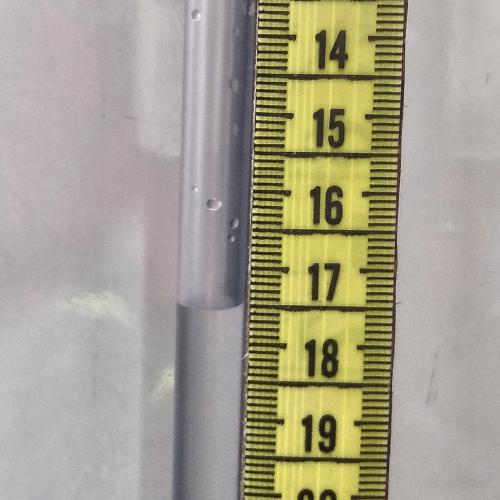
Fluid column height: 17.5 cm